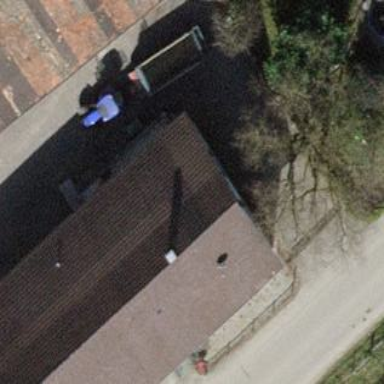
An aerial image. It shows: Gabled roof farm building.